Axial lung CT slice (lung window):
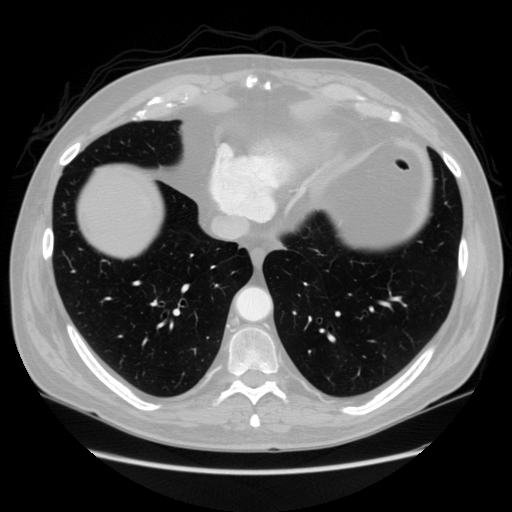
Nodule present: no